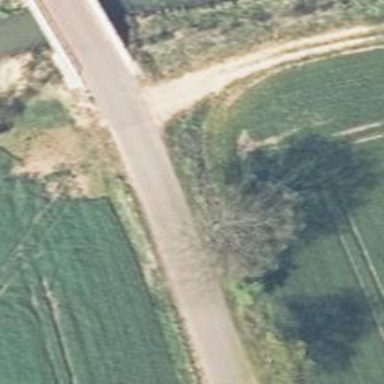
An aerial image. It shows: Unclassified road with asphalt surface.